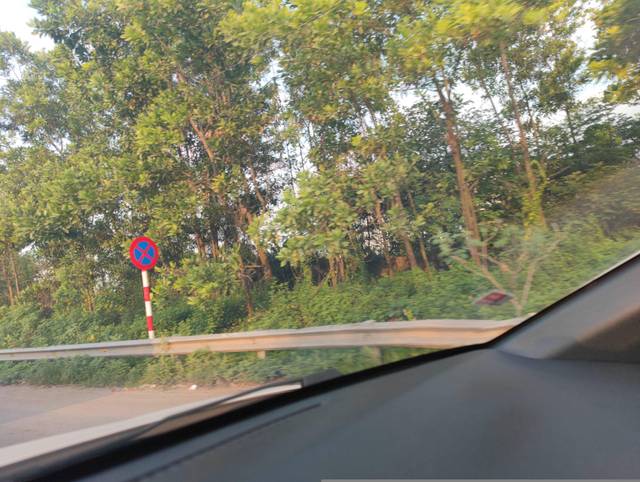
Region: Vietnam
Coordinates: 20.965, 105.849